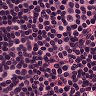
Metastatic tissue present: no